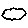
Label: cloud